Interaction volume radius: 5 \u00c5
Interaction volume height: 10 \u00c5
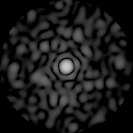
Disorder parameter: 0.8072